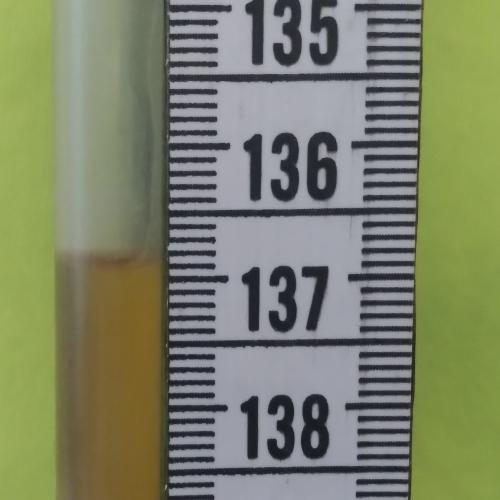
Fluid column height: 136.8 cm